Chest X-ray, PA view. Patient: 67 years old, sex F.
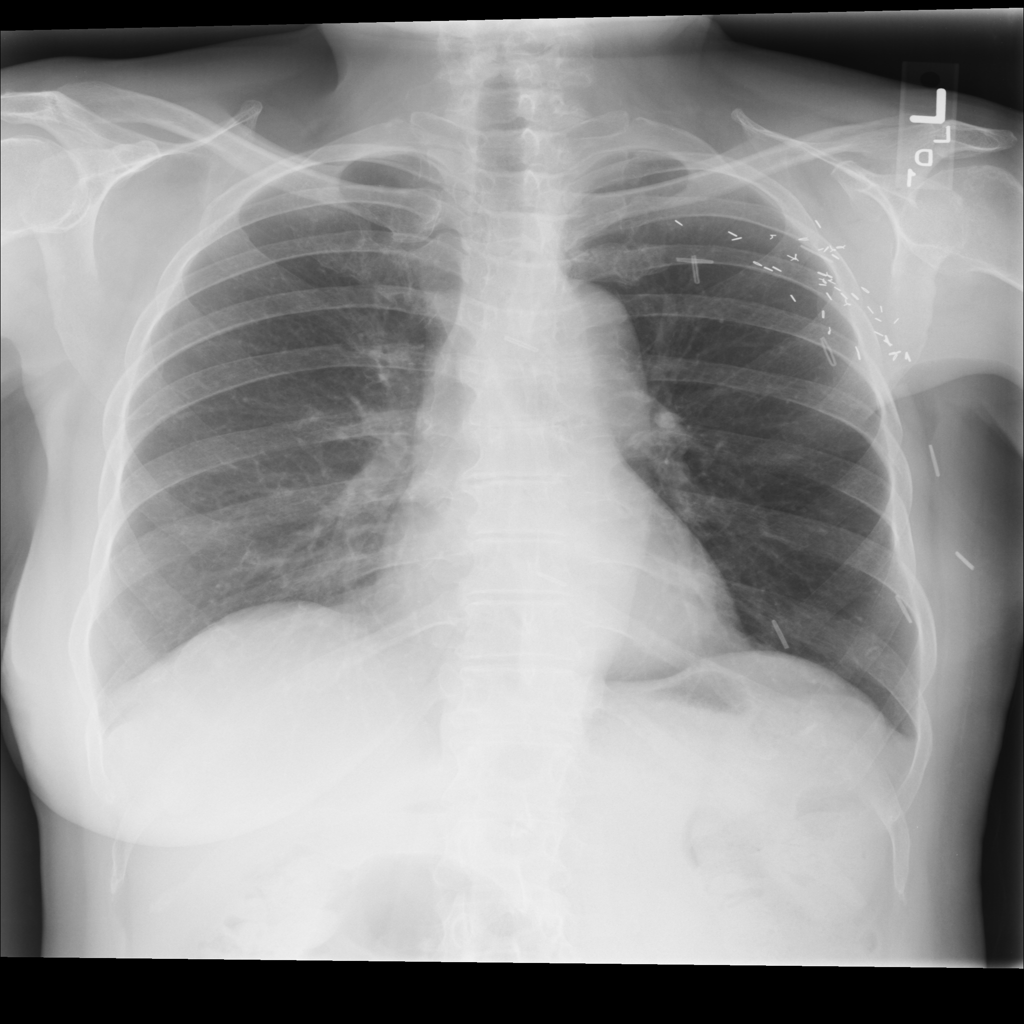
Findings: No Finding